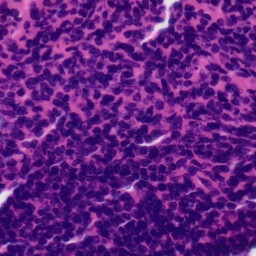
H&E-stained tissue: Tonsil